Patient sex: F
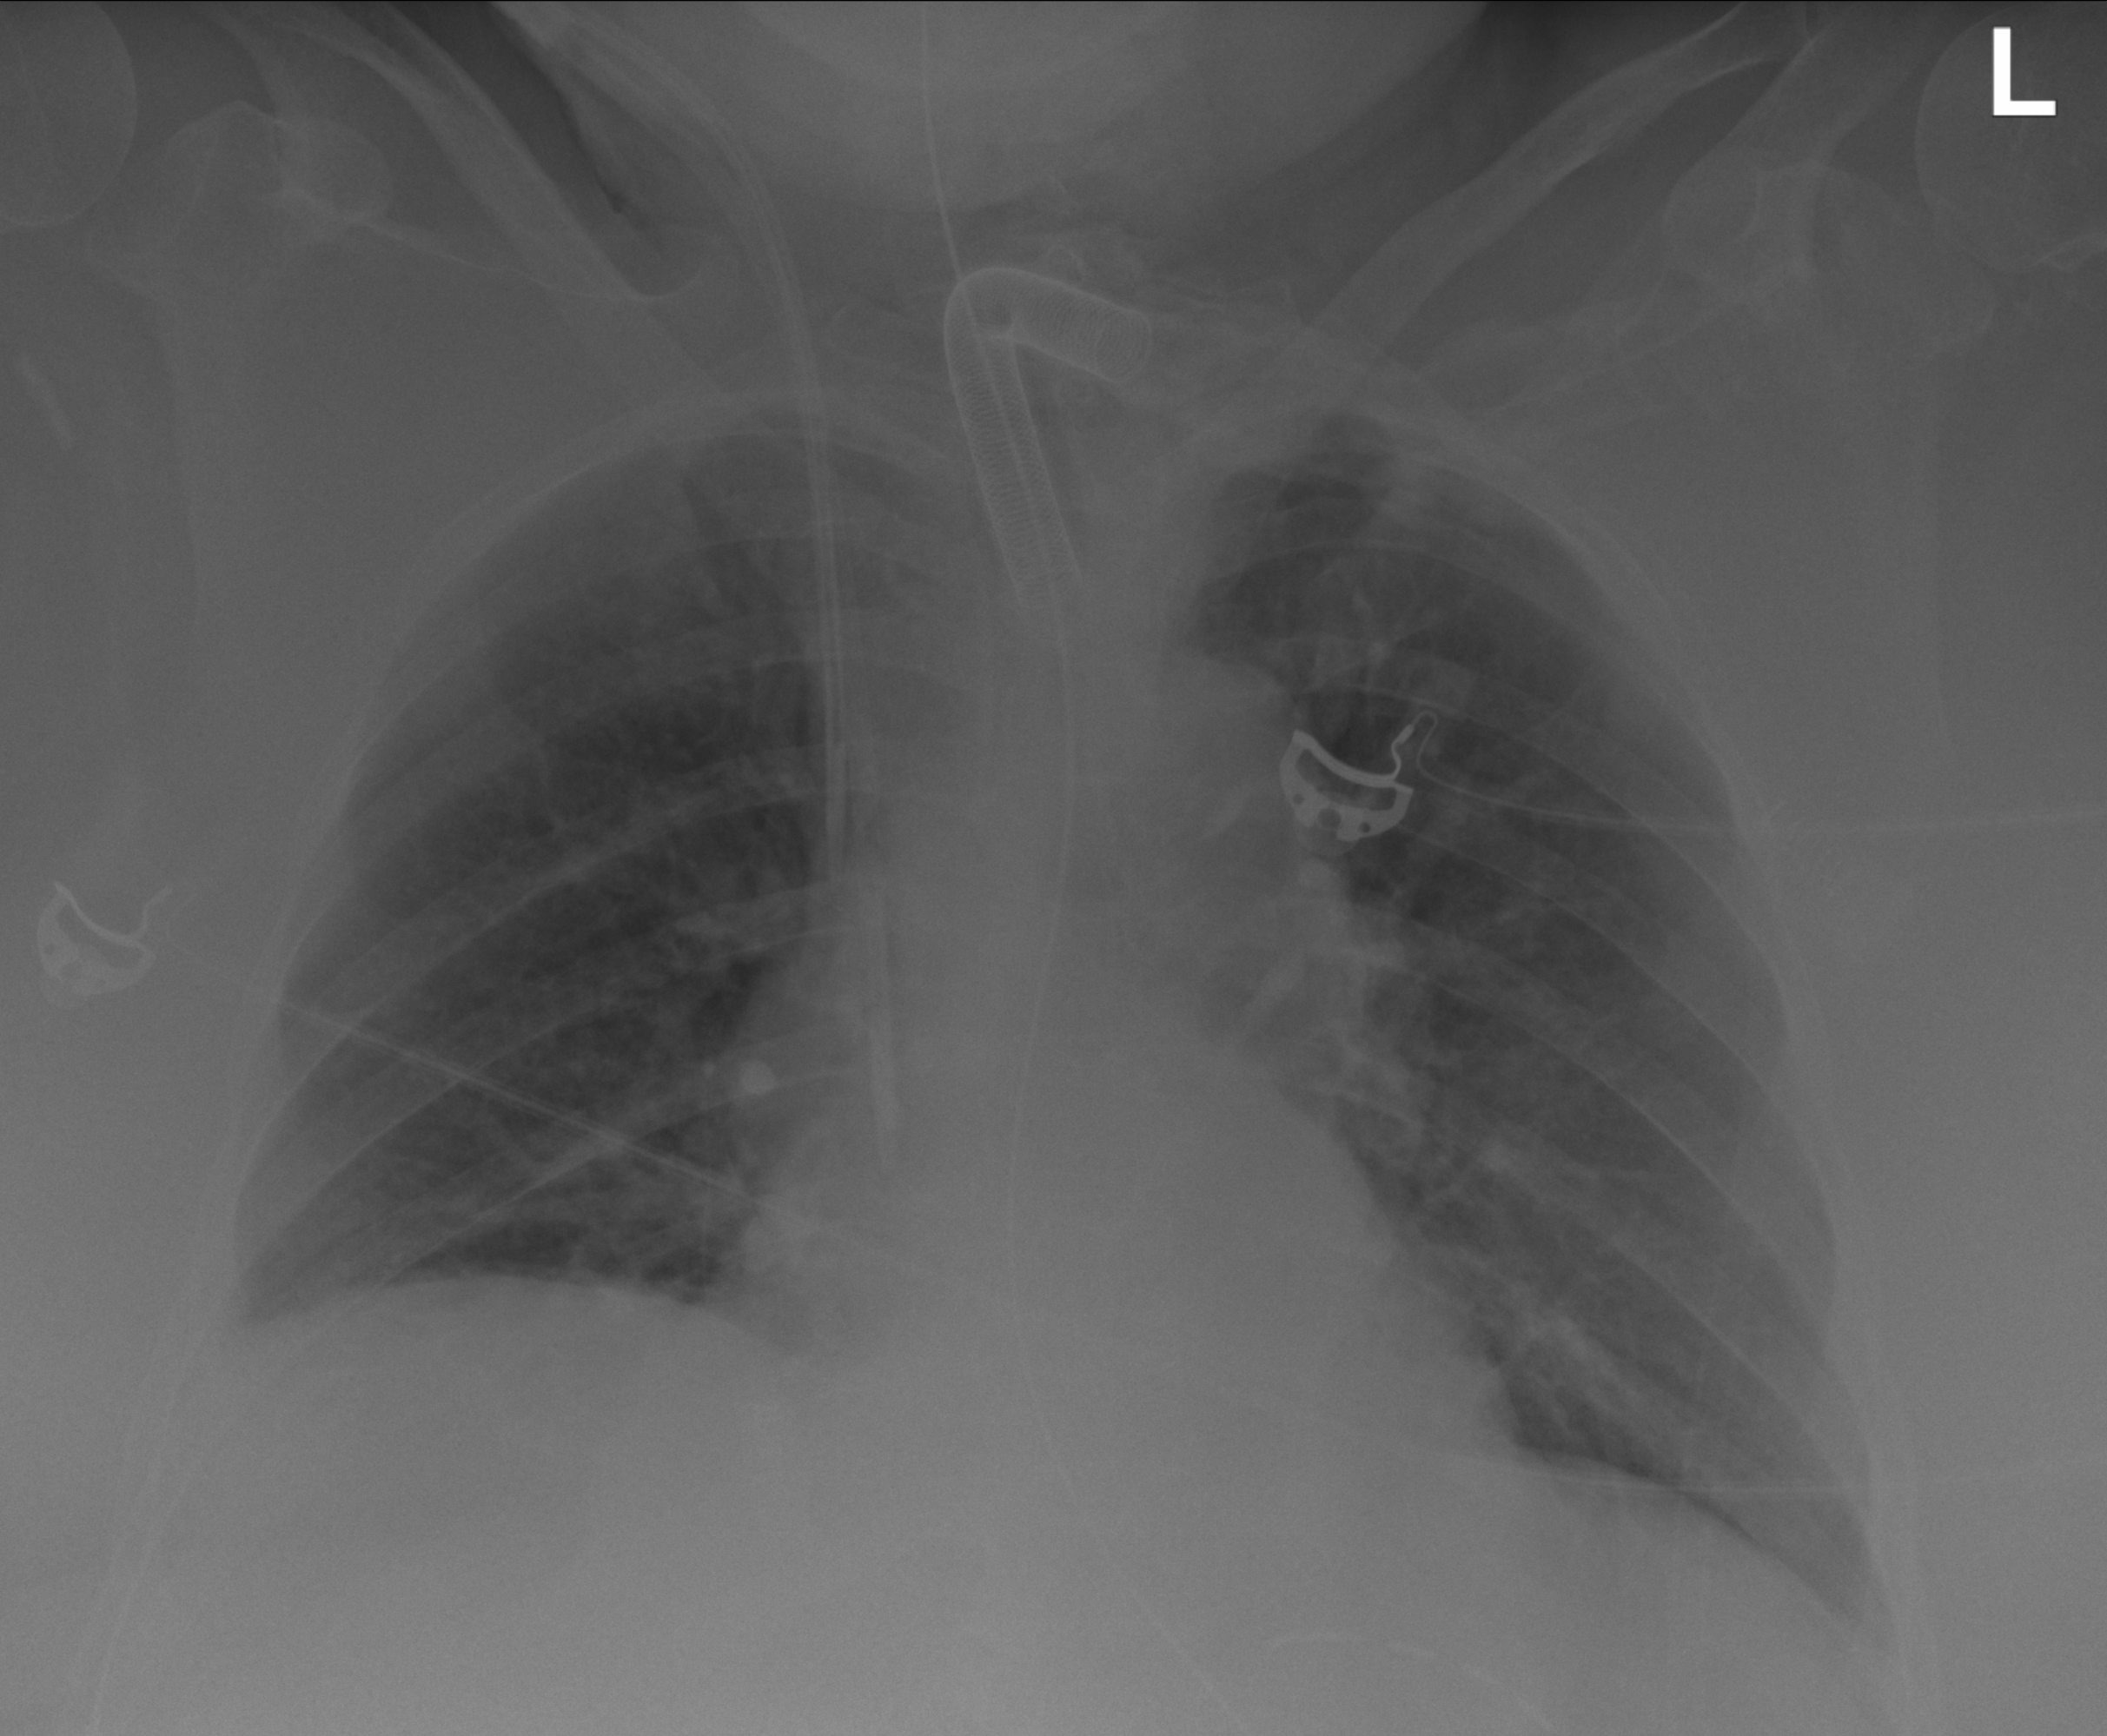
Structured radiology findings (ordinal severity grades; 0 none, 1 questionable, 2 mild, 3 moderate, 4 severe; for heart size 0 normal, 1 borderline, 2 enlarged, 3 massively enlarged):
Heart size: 0
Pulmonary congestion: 0
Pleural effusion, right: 2
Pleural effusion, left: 0
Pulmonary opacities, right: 0
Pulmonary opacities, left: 0
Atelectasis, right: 2
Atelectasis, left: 2